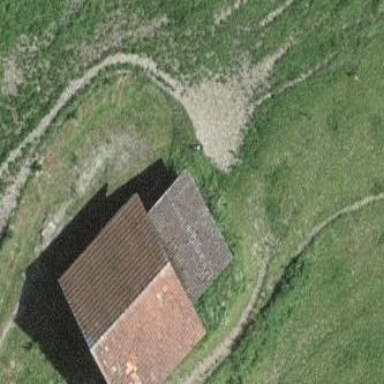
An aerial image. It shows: Barn.